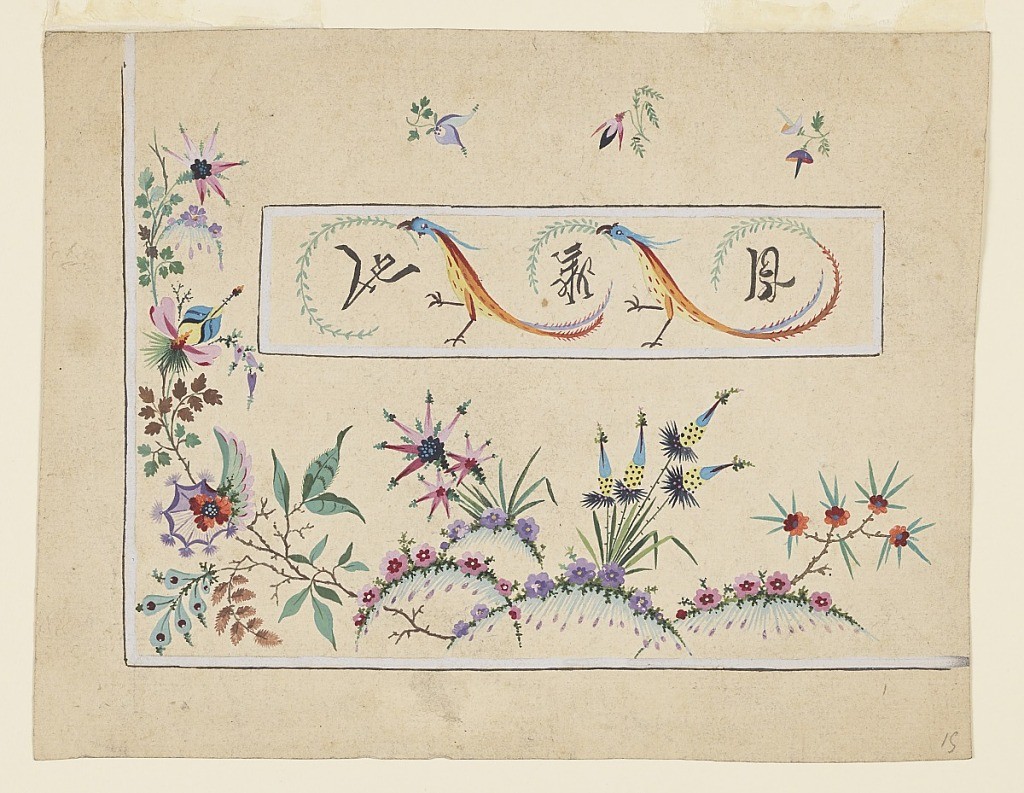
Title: Design for Embroidery, Gentleman's Waistcoat Pocket
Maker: Jean-François Bony, French, 1754–1825
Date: ca. 1780
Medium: Brush and gouache, pen and black ink on cream paper
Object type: Drawing
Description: Rectangular corner of a waistcoat or gilet, showing the welt pocket. The welt includes black pseudo-Chinese characters on either side of two parrots in blue, yellow, orange and red with green palmettes in their beaks. Chinoiserie flowers in pink, purple, yellow, blue, red, orange, and brown surround the welt.